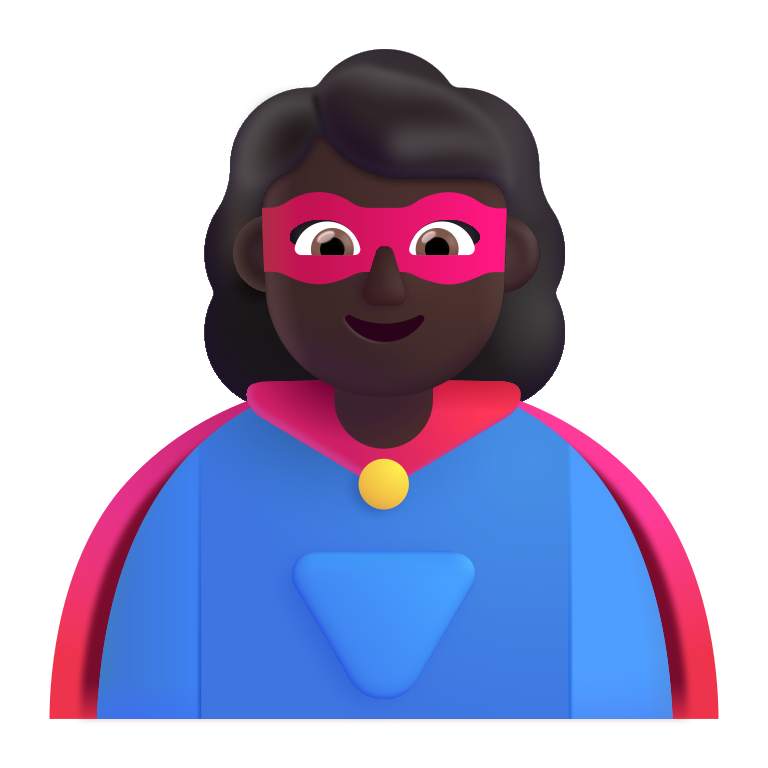
woman superhero color dark